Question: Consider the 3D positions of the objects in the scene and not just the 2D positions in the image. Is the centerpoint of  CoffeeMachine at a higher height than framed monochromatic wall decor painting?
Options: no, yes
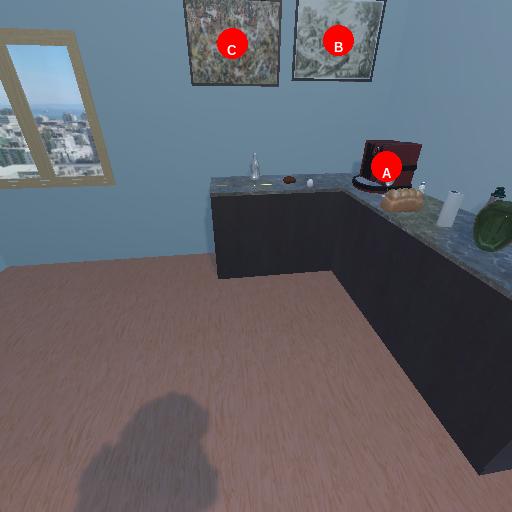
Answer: no